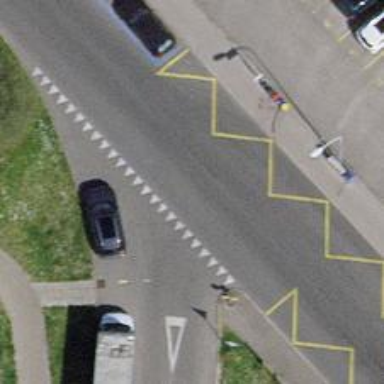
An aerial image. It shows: Public transport stop position.